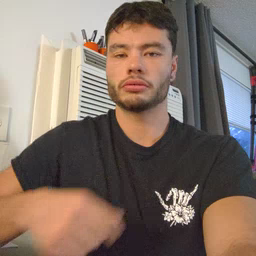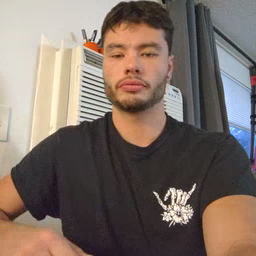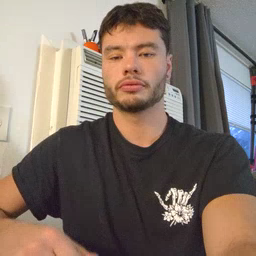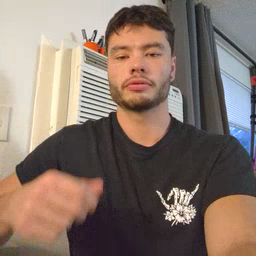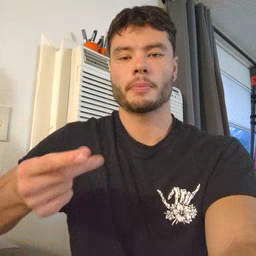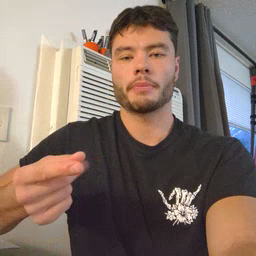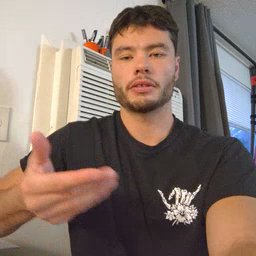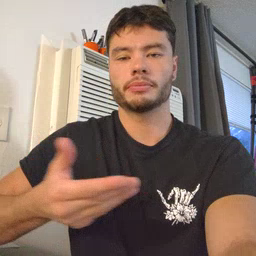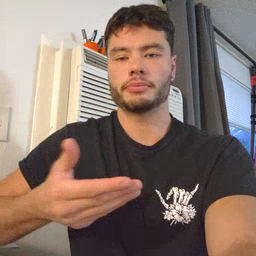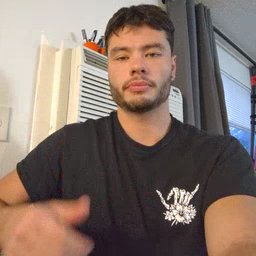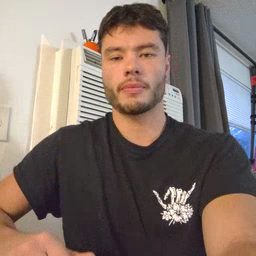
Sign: puppy